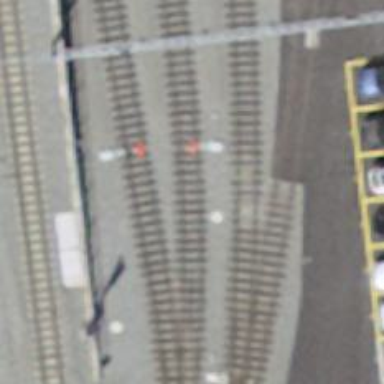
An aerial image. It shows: Narrow-gauge railway yard with electrified contact line.